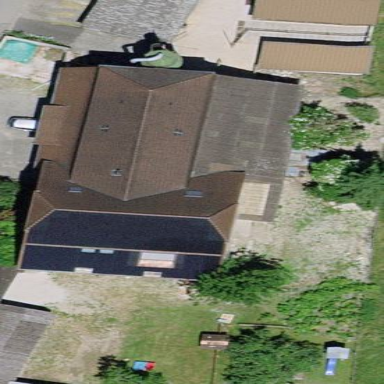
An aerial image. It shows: Farm building.